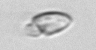
Label: Katodinium_or_Torodinium